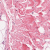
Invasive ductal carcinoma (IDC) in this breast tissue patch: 0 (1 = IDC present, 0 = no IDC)